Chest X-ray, PA view. Patient: 33 years old, sex F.
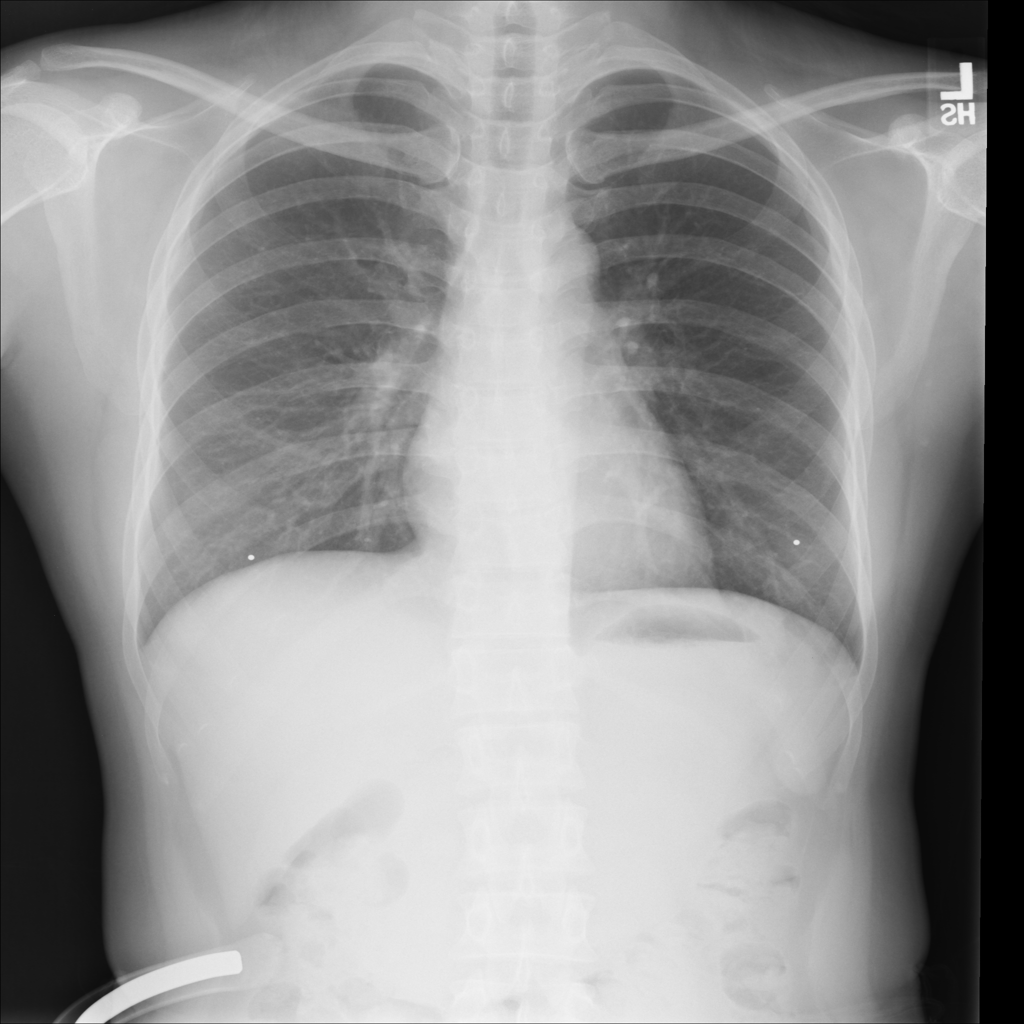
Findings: No Finding